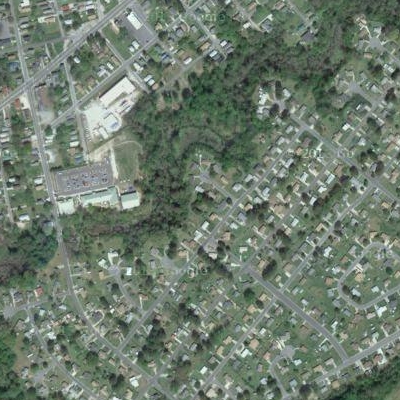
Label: Resident